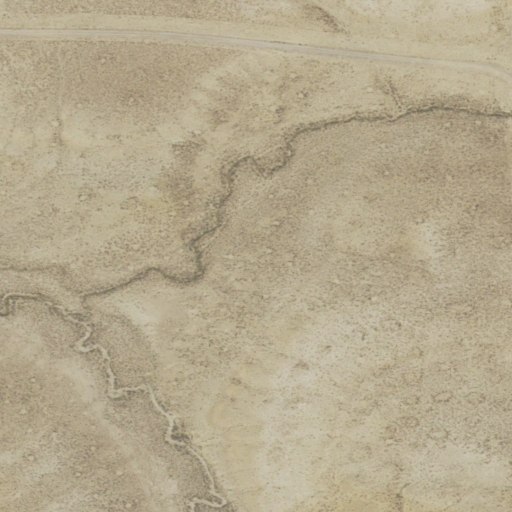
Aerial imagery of valley in Wyoming named Stagecoach Draw containing only shrub